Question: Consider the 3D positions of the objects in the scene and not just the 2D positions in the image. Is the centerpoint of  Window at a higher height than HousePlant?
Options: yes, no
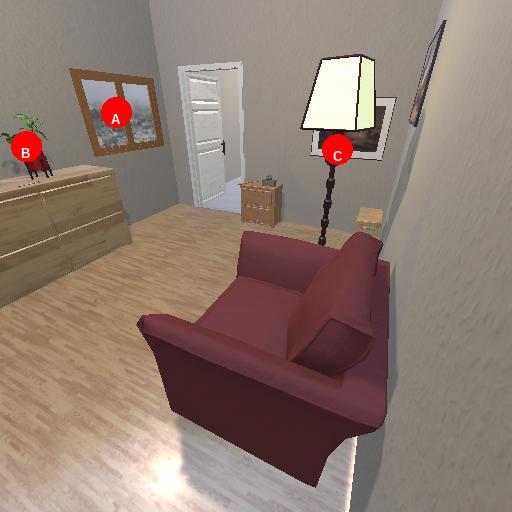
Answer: yes